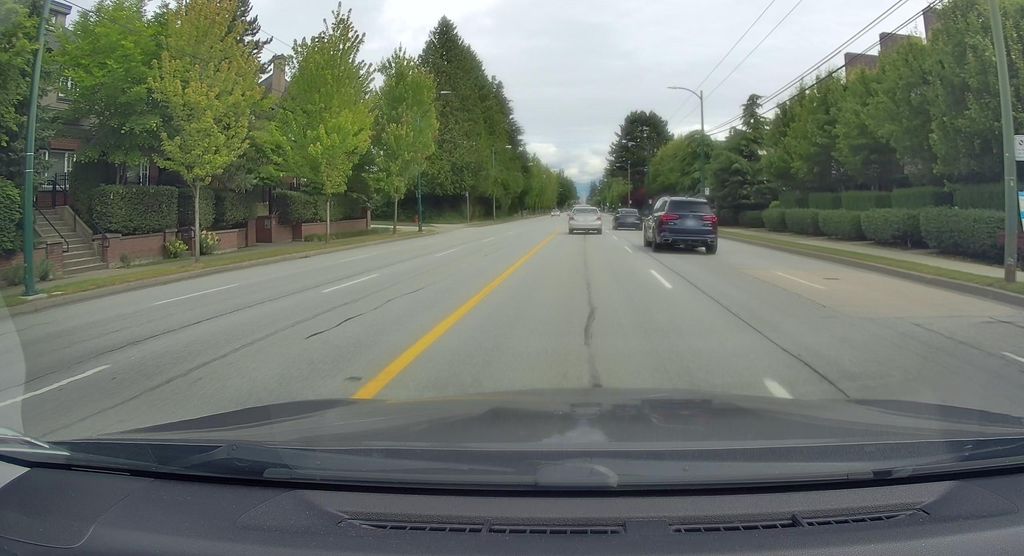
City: vancouver